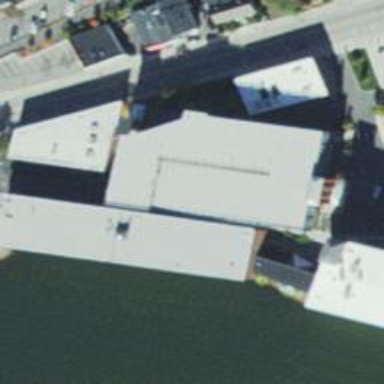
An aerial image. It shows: Parking garage building.